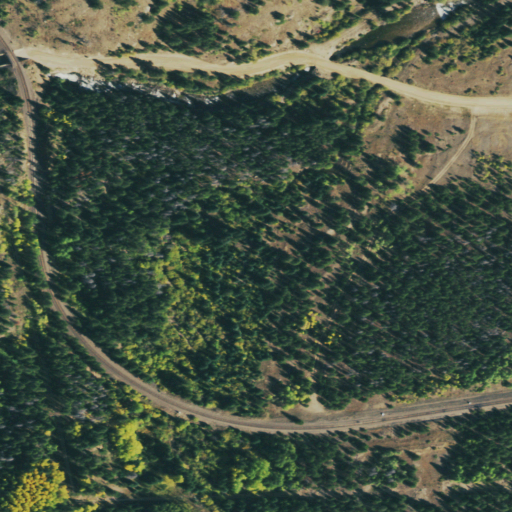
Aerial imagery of valley in Colorado named Mammoth Gulch containing evergreen forest, woody wetlands, grassland, low intensity development, herbaceous wetlands, open development, shrub, mixed forest, and medium intensity development